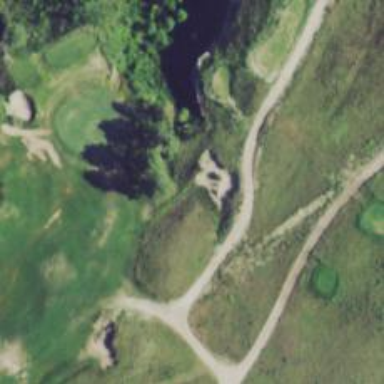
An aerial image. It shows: Footway that serves as golf path.